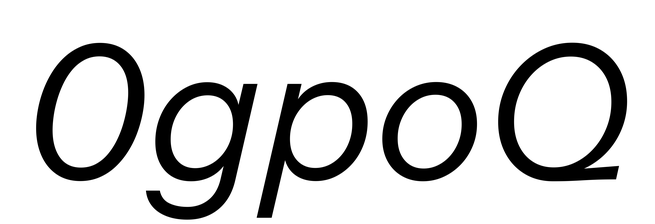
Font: InstrumentSans-Italic_Italic